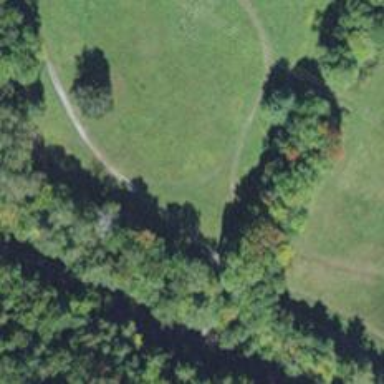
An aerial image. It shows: Bridleway.